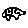
Label: car